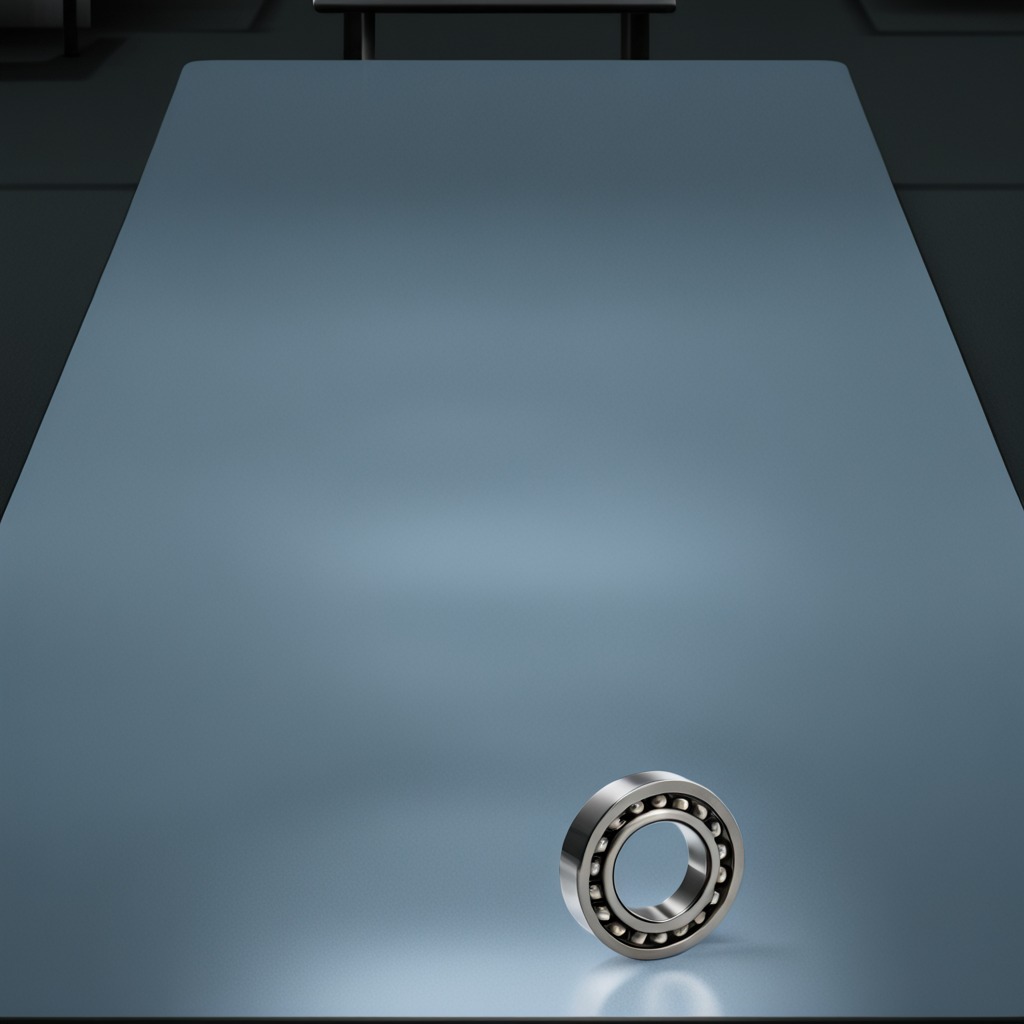
A metal ball bearing is lying on the table.